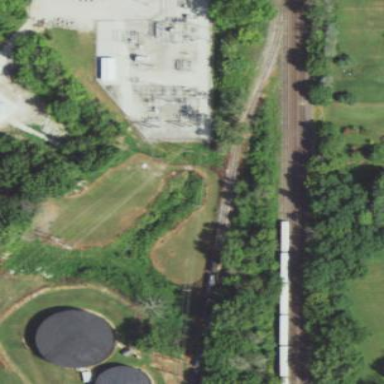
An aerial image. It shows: Power substation.